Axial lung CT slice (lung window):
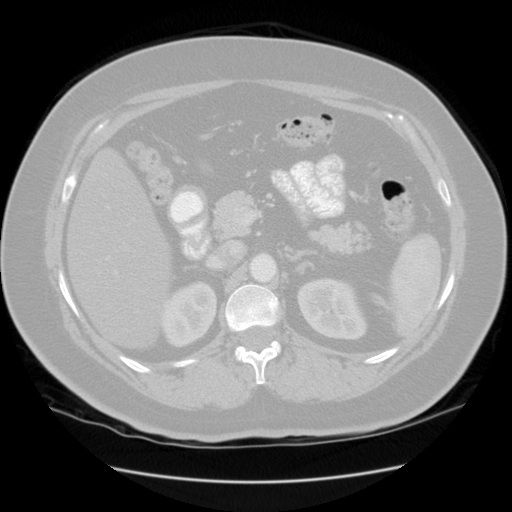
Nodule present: no